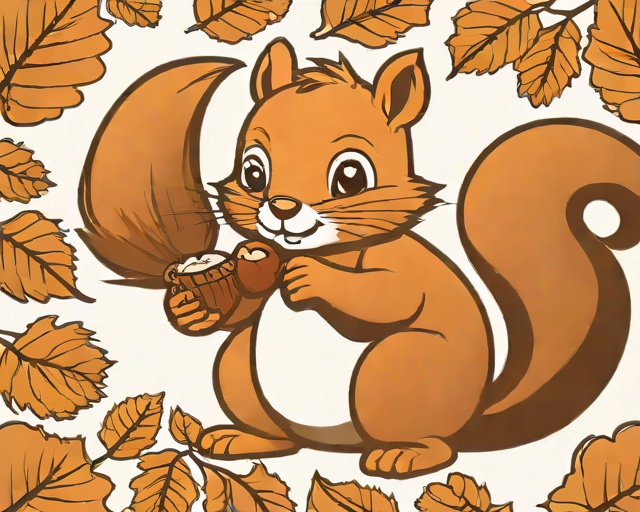
Category: Autumn